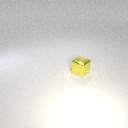
small yellow metal cube